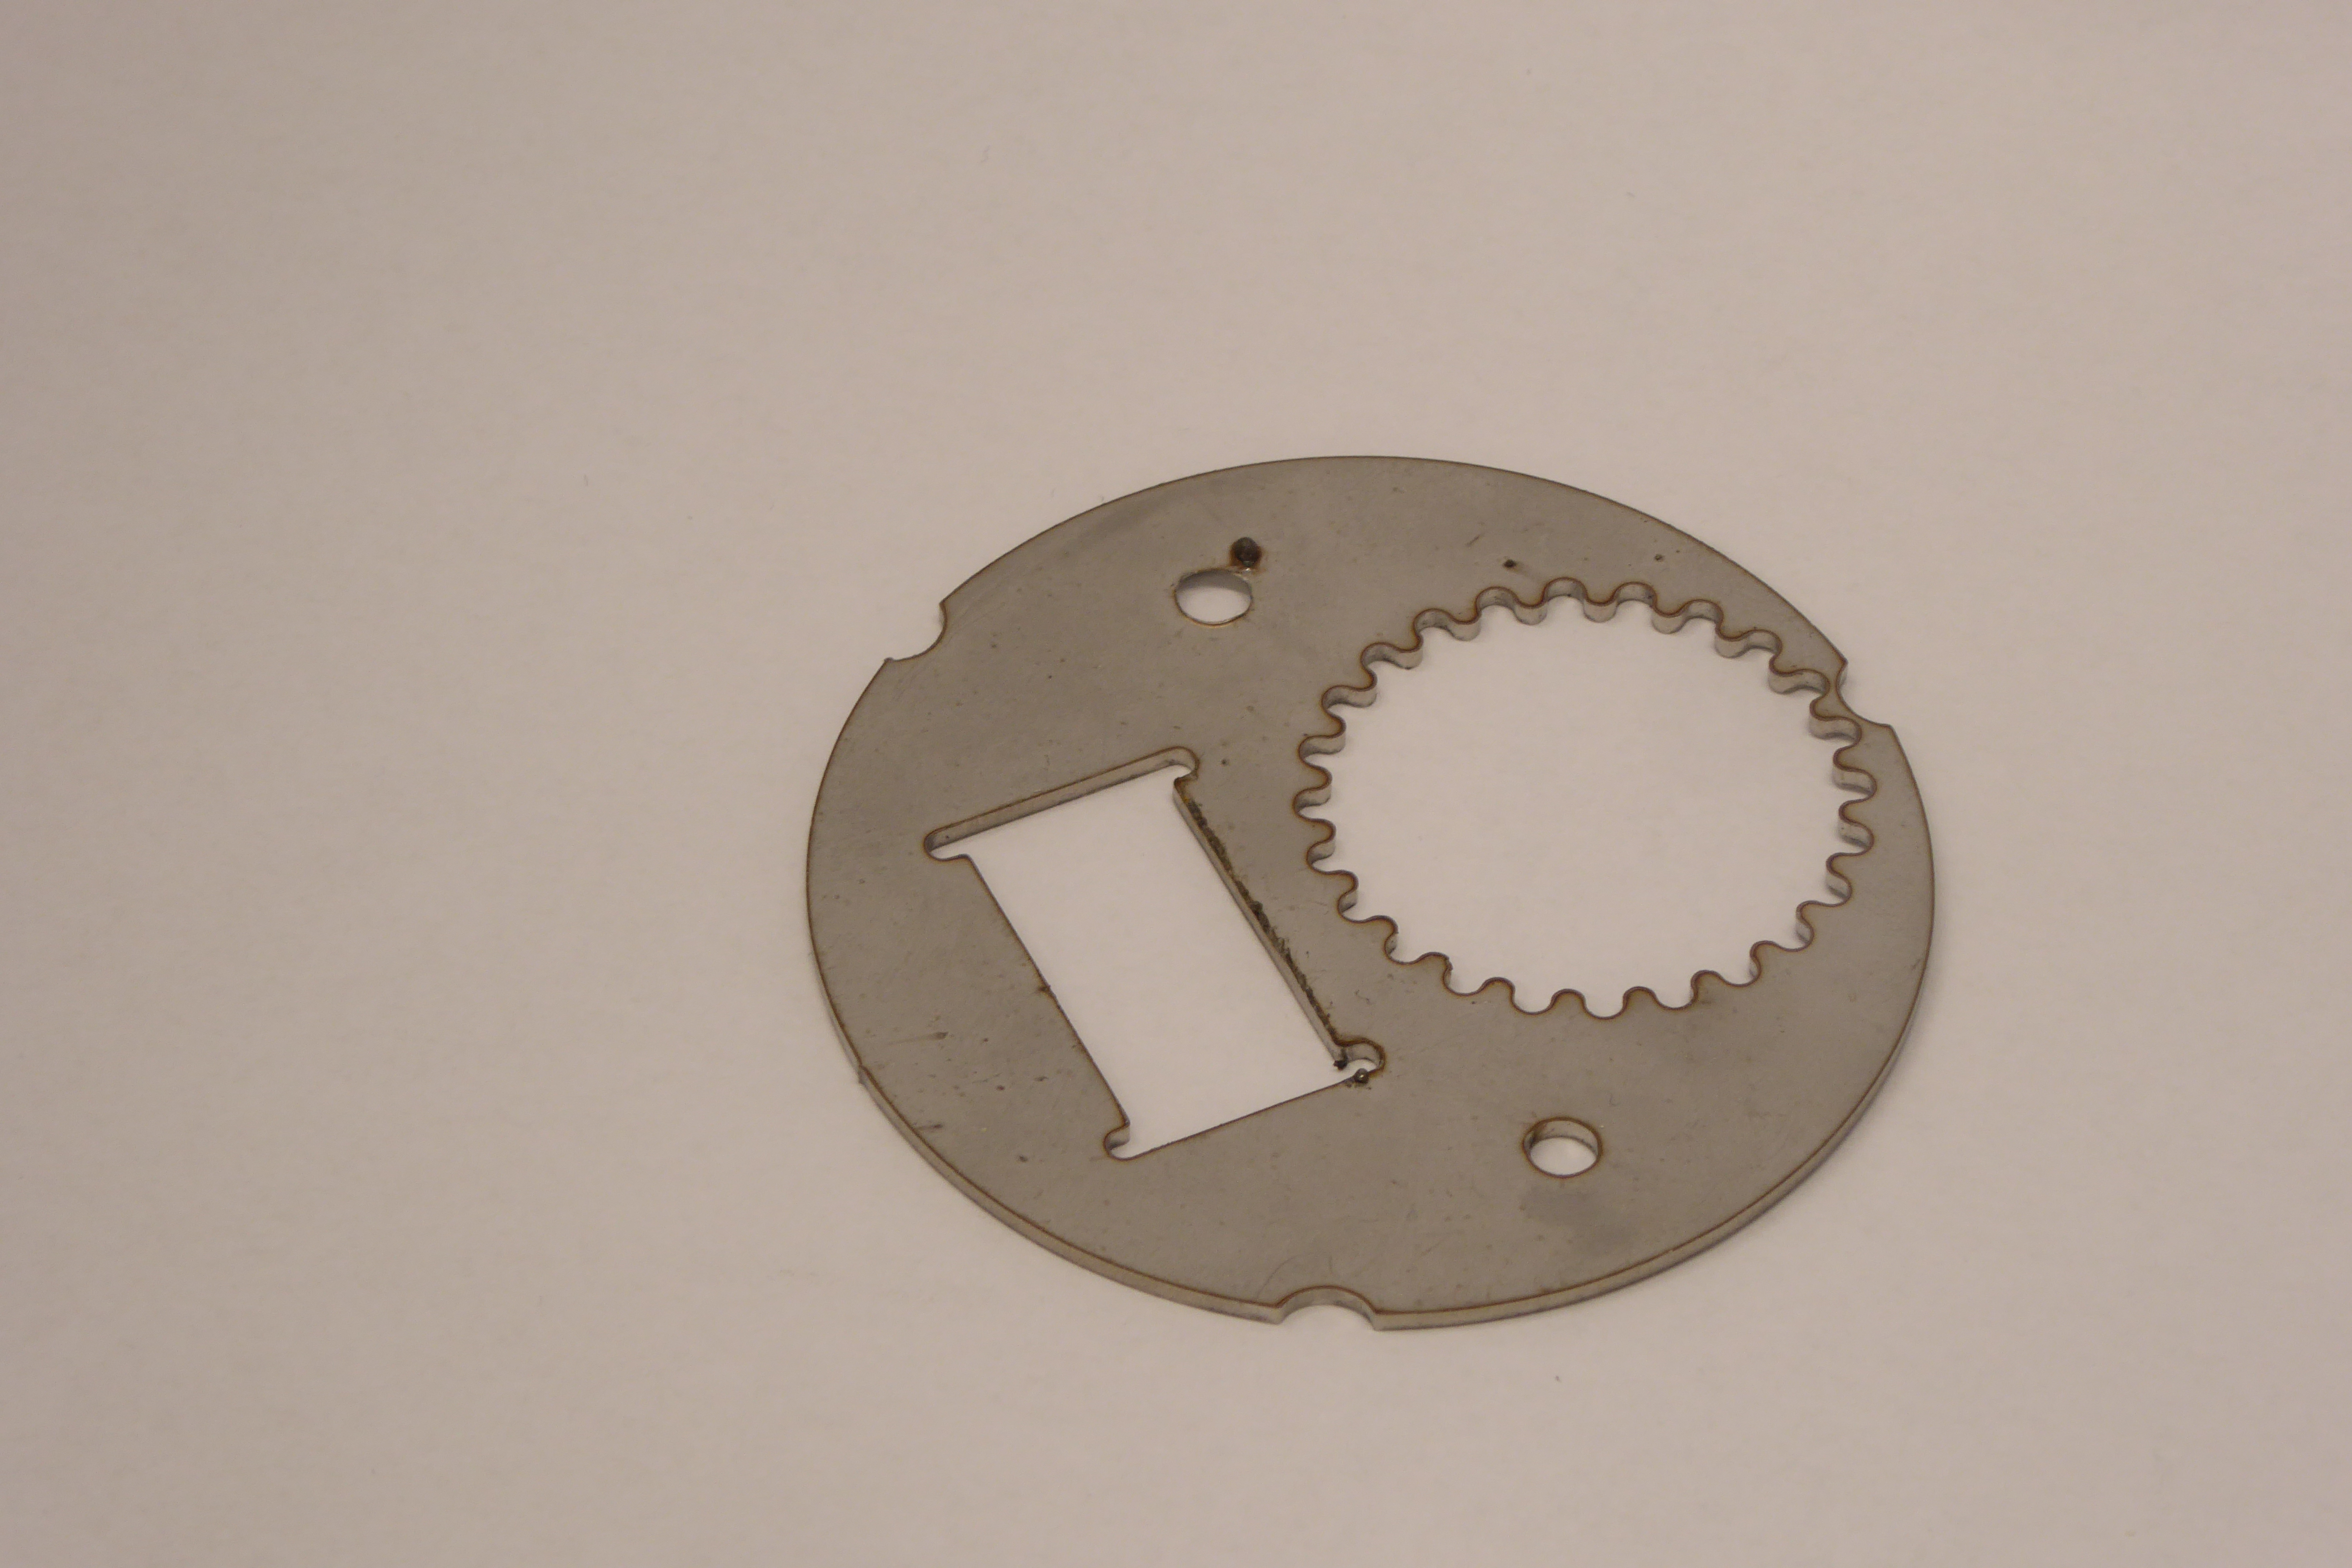
Label: Bottle Opener - Inlay